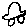
Label: car